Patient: sex F, age 75
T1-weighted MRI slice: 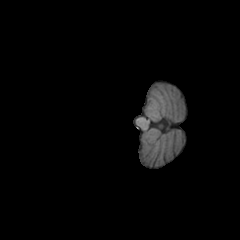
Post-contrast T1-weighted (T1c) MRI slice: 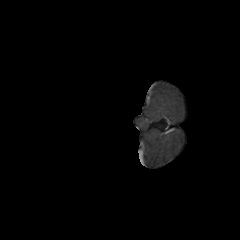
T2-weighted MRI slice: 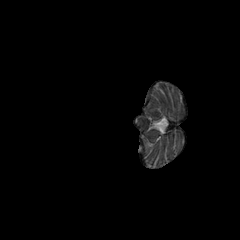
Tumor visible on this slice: no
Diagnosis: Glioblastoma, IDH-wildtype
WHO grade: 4